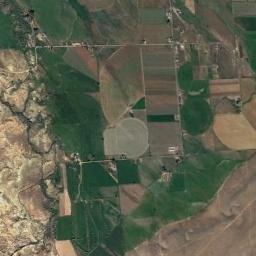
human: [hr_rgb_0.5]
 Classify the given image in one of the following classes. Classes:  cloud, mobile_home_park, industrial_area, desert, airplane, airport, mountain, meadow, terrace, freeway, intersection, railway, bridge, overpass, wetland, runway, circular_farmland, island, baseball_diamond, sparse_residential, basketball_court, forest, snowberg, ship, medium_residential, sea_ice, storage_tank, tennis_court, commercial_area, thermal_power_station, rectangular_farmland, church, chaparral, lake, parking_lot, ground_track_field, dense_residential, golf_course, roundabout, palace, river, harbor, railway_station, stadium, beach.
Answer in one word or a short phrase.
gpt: circular_farmland